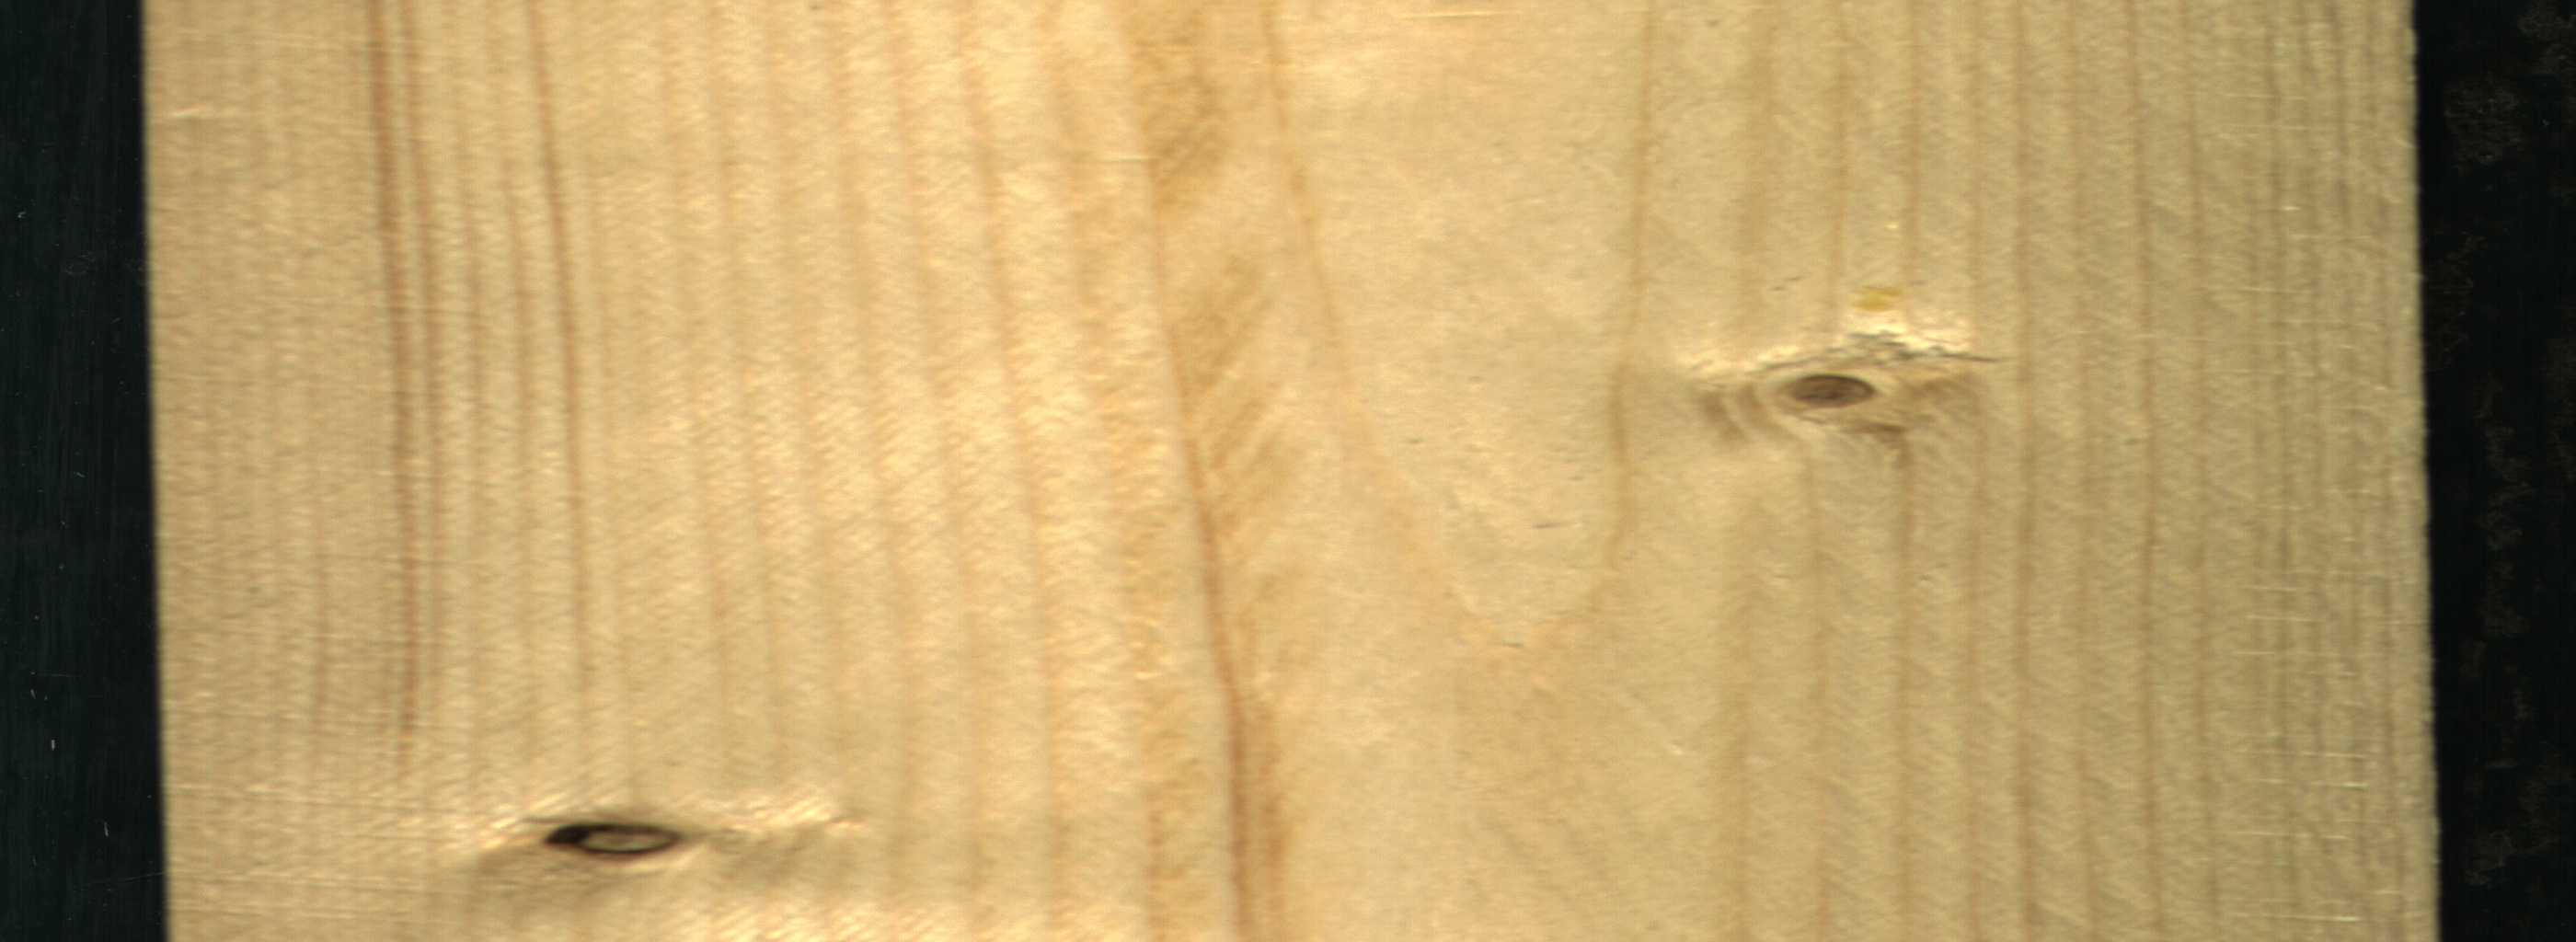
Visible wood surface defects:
Dead_Knot
Live_Knot